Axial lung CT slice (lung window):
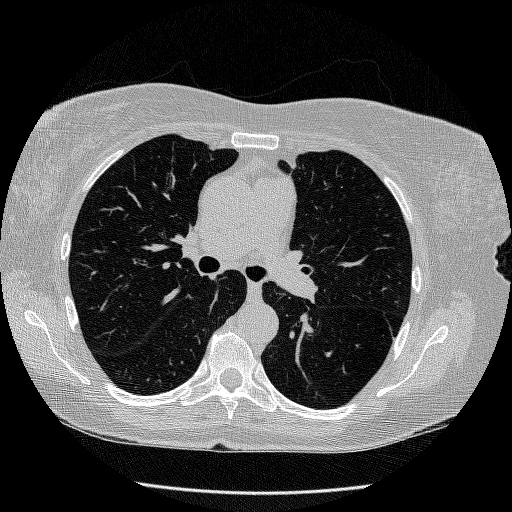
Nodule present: no